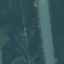
Land use / land cover: River